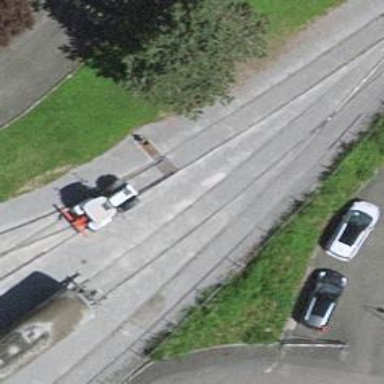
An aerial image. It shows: Railway switch.